Question:
How can I maximize Iframe pop-up window in Webdriver ? As shown in the scrrenshot, there are many questions in "Add Work Experience", section which is opened in an iframe. Now when I am trying to answer those questions, I am getting, following exception:-
"Exception in thread "main" org.openqa.selenium.ElementNotVisibleException: Error Message => 'Element is not currently visible and may not be manipulated'"
I believe this must be because the popup window opened in iFrame is not in maxmized state, and many questions are not visble, because same code works in ChromeDriver, and by default "Add Work Section" gets opened in maximized state in Chrome.
I have tried.
driver.switchTo().frame(iframes.get(0));
driver.manage().window().maximize();
But this is not working.
Following are detail repro steps :-
1) Go to talentconnect.pge.com/sap/bc/webdynpro/sap/hrrcf_a_unreg_job_search?sap-client=810&sap-wd-configId=ZPERJ_A_UNREG_JOB_SEARCH#
Username:- softwaretesting805@gmail.com
Password:- 1Selenium@
2) Search and Apply for any Job and go upto Work Info Page, when you click on Add Work tab, this popup come up, I am trying to Answer State question, which is currentl hidden in Scrrenshot, as All ids in these sites are dynamic, I am answering them using dom structure.
'''
textElements = driver.getDriver().findElements(
By.xpath("//input[@type="text"]"));
'''
I got "question", and "Answer" in my input dto and I answer them in this way
'''
if (question.contains("Employer")) {
textElements.get(0).sendKeys(answer);
continue;
} else if (question.contains("Start Date")) {
textElements.get(1).sendKeys(answer);
continue;
}
'''
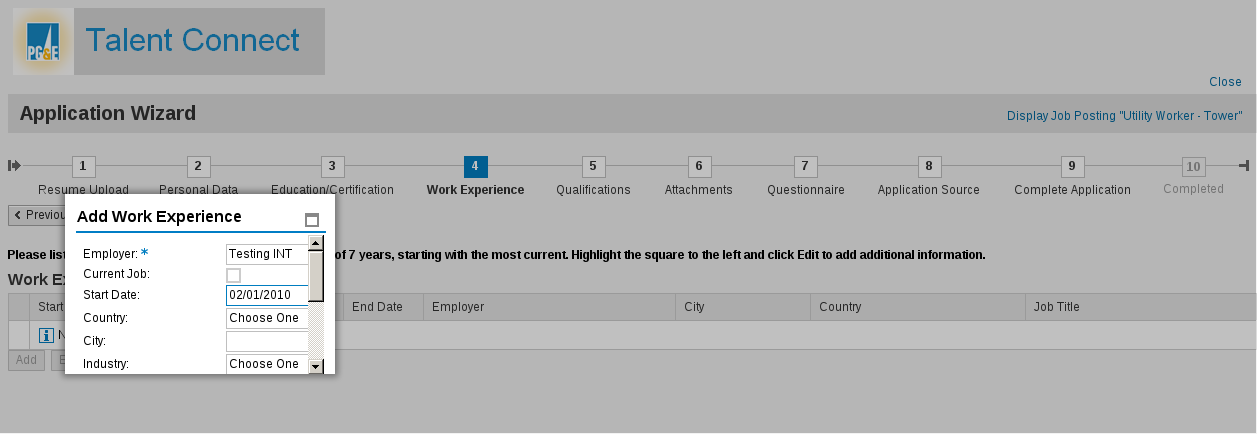
Answer: Run javascript that increase your iframe height and width, i have my own example:
'''
((JavascriptExecutor) driver).executeScript("document.getElementById('containerId').style.height = '200px';");
'''
or
'''
((JavascriptExecutor) driver).executeScript("arguments[0].style.height = '200px';", element);
'''